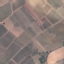
Land use / land cover: PermanentCrop